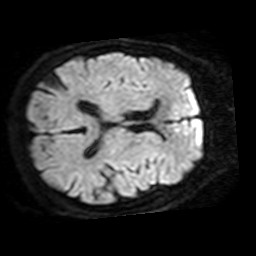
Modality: TRACE
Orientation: axial
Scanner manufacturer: philips
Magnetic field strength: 1.5 T
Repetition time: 2.887 s
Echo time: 0.06318 s